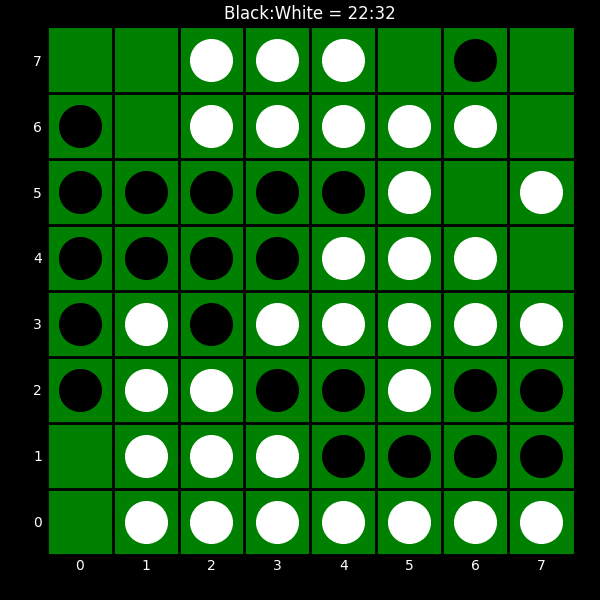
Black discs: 22
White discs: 32